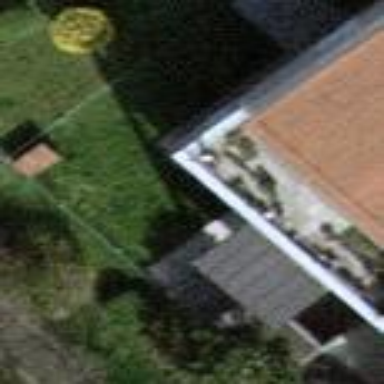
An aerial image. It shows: Garden surrounded by fence.